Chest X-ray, AP view. Patient: 87 years old, sex M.
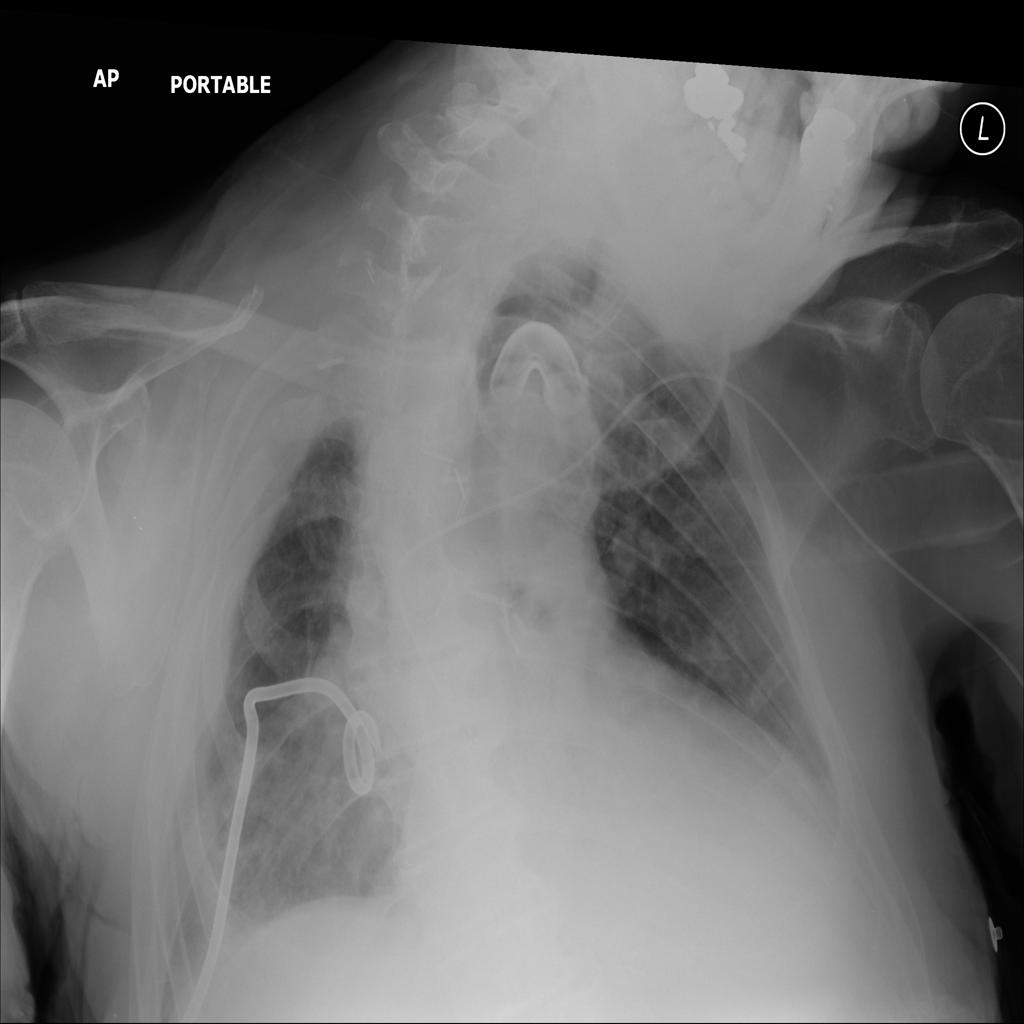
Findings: Mass